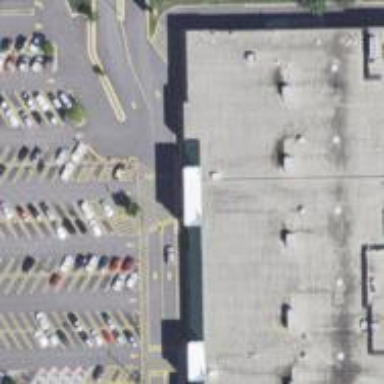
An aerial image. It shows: Retail building housing supermarket.